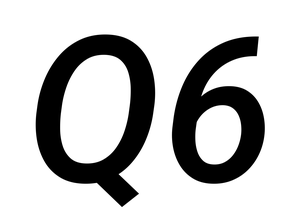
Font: Roboto-Italic_Medium_Italic